Question: I need to change the author's email of old commits on Github. I found a script on GitHub that allows to change the author email from old (wrong one) to new <URL> asking me to correct my email on GitHub which is correct but how could that resolve the issue for old commits? Any help would be much appreciated.
[
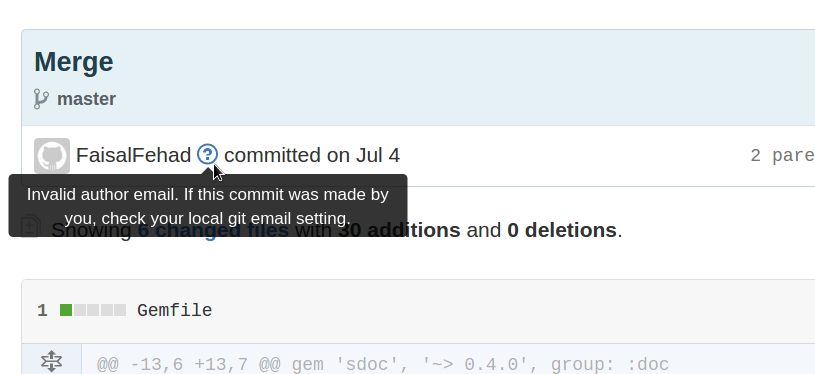
Answer: On the far right side you can see the commit hash used for the commit in question. Use
'''
$ git show <commit>
'''
and look at the line. There you should see a and an .
---
Keep in mind, that rewriting those commits with the new email address will rewrite the history of every commit from there on (because the parent hashes will change too).